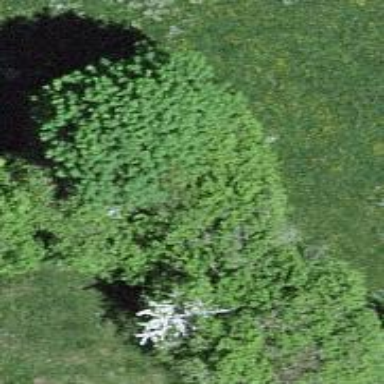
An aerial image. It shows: Row of deciduous broadleaved trees.